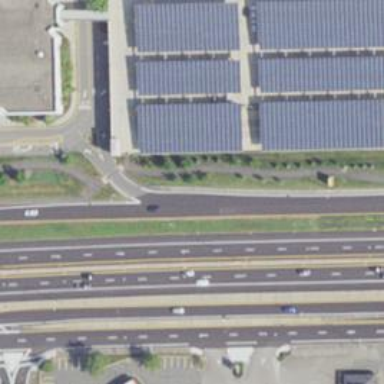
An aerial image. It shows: Trunk link road with asphalt surface.